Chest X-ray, AP view. Patient: 45 years old, sex F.
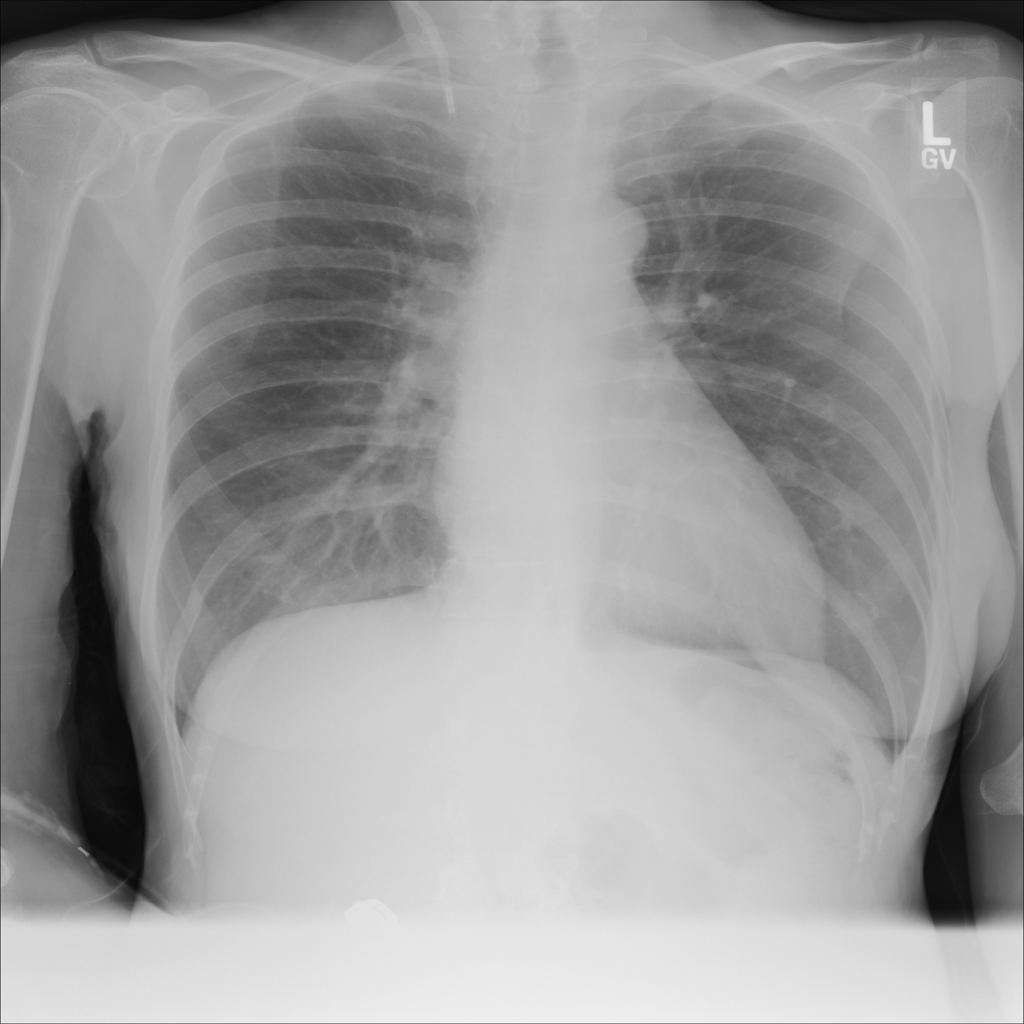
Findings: No Finding